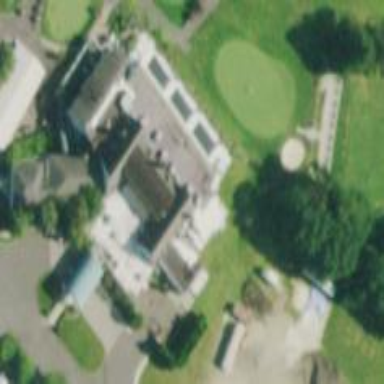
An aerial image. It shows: Clubhouse building for golf.